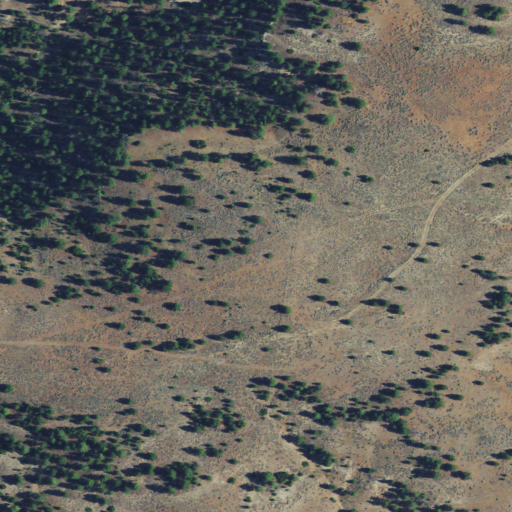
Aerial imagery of mountain in Montana named Warner Hill containing grassland, evergreen forest, and shrub